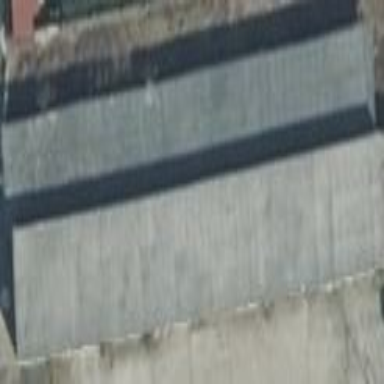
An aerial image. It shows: Garage.